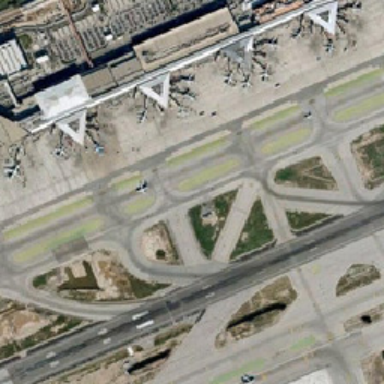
Several planes are in runway while many other planes are next to four terminals in an airport .